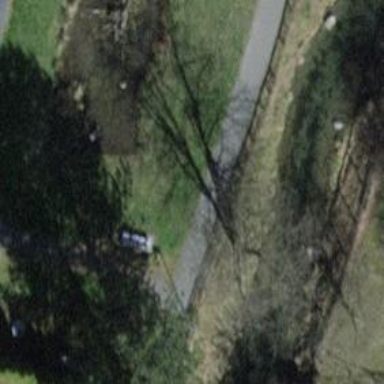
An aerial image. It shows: Bench.